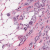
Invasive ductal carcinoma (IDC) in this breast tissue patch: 1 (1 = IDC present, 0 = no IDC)